Question: I understand the error but I can't understand where it's coming from.
I have this query which returns a row from the DB:
'''
test = DBSession.query(TTransformerTurnsRatio).filter(TTransformerTurnsRatio.ixSubReport == sub_rep_id).first()
'''
This is what my table looks like:

How am I getting a TypeError exception here? I'm lost.
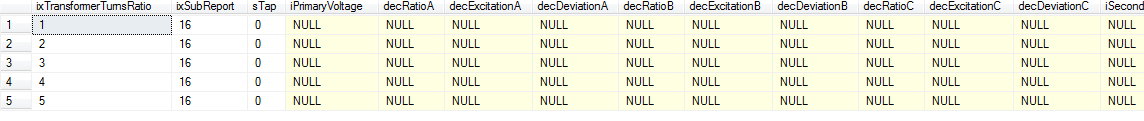
Answer: In sql server management studio I changed the value type of sTap to int from nvarchar. But in my models file I have sTap still as Unicode.